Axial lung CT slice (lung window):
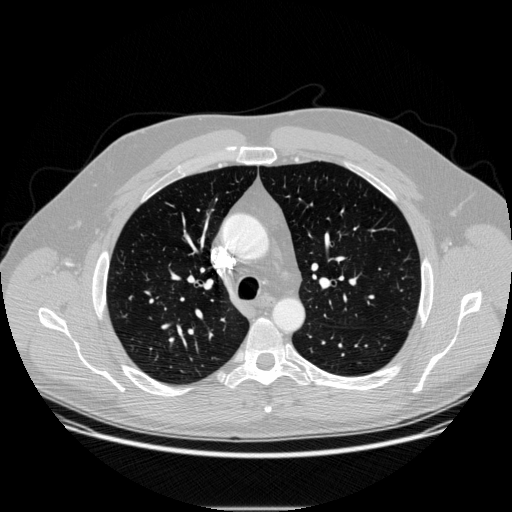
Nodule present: no